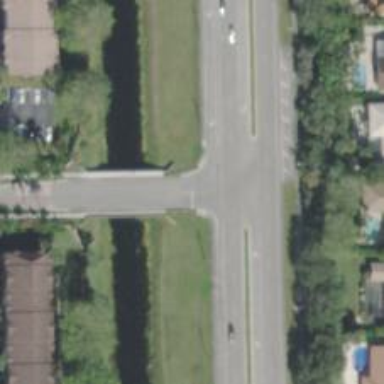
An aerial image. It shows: Road with stop sign.